Question: Consider the following distributed system that uses OAuth 2.0 for authorization and OpenID 2.0 for authentication.

Where
1. RS1, RS2 and RS3 are "Resource Servers" (aka three different REST APIs)
2. APP1 and APP2 are clients
3. AS is an "Authorization Server" for managing OAuth tokens
4. OPENID is an OpenID 2.0 provider.
APP2 uses RS1, which in turn is uses resources on RS2 and RS3. There is a trust between RS1, RS2, RS3, APP2, AS and OPENID as they are developed by the same company (but different teams). When a user access APP2 for the first time, APP2 is automatically authorized to access resources on RS1, RS2 and RS3 on behalf of the user.
APP1 uses resources in RS2, which in turn uses resources in RS3. APP1 is a third party website which is not trusted and a user needs to explicitly authorize APP1 to get access to resources on RS2 and RS3.
Most examples regarding OAuth 2.0 shows the communication between a single resource and authorization server and how to request, issue and manage the tokens.
How would one secure this environment using OAuth 2.0? For example, would APP2, RS1 and RS2 have their own client identifier and client secret (as they are all "clients" to another server)? If so, how would one issue access tokens for RS1 when it tries to access resources on RS2 and RS3 for the first time in the middle of another request (coming from APP2)?
I already have AS, OPENID, APP2 and RS1, which was developed using ASP.NET MVC 3, WCF 4 and DotNetOpenAuth 4. I'm trying to introduce RS2, RS3 and APP1 into the system but struggle to figure out how authorization between the resource servers and clients will work. Everything runs under IIS 7.5 and HTTPS.
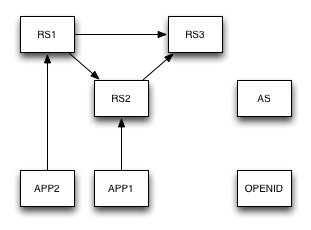
Answer: I assume APP2 is a web app, since any other type of app can't be "trusted" as soon as it is downloaded to the client machine.
I think you're right on as far as authenticating your trusted apps to each other using client credentials. DotNetOpenAuth 4.0 beta doesn't yet support client credentials but that's hopefully coming in the next week or so.
In OAuth 2, client credentials would be built into your trusted clients. These credentials would be exchanged at runtime for refresh and access tokens that would be sent to the resource servers. You apply the access token to each outbound HTTP request using a DNOA API that will automatically renew any expired access tokens by another request to the authorization server.